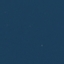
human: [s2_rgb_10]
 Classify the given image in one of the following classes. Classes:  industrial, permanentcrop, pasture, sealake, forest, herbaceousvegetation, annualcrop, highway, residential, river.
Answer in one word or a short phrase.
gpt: SeaLake